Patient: sex F, age 74
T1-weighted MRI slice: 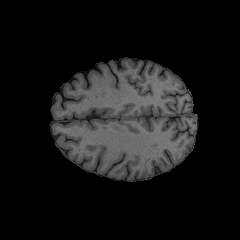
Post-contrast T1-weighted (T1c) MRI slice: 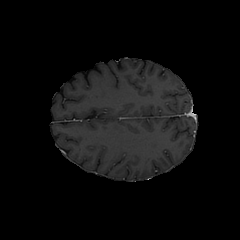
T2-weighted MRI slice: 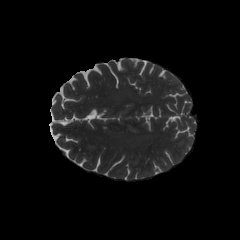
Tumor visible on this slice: no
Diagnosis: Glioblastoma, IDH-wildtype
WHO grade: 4